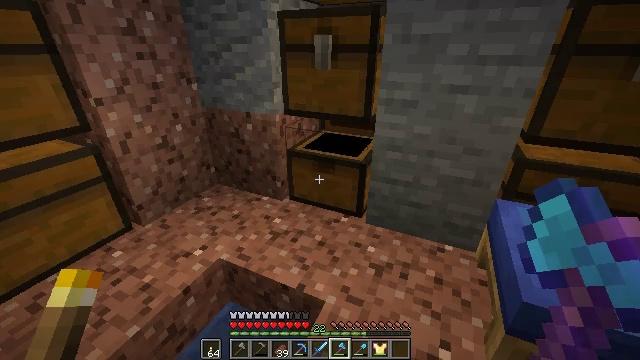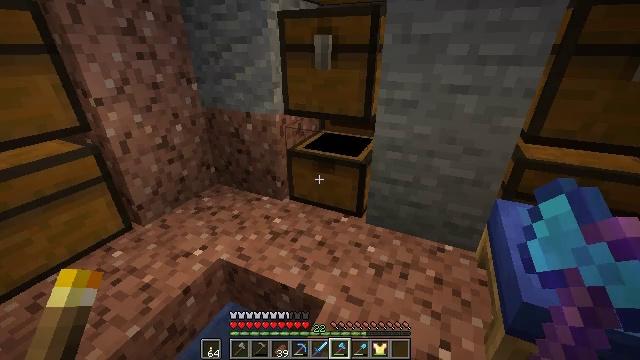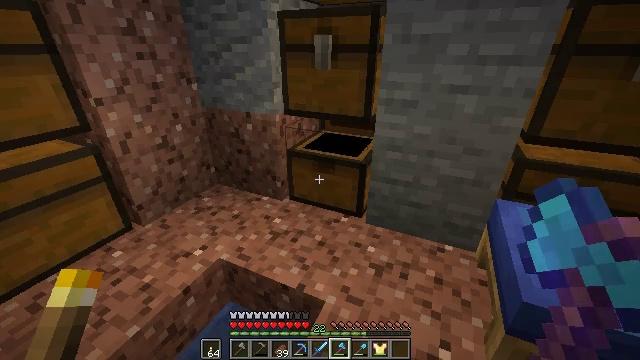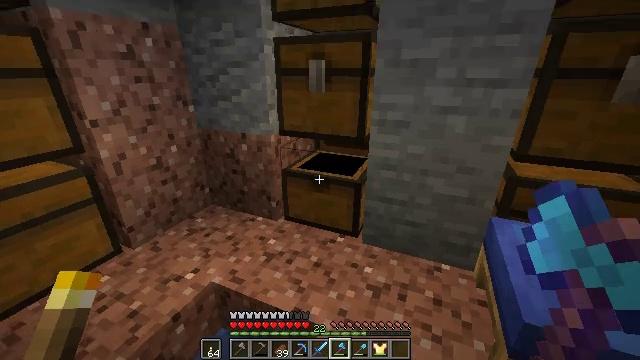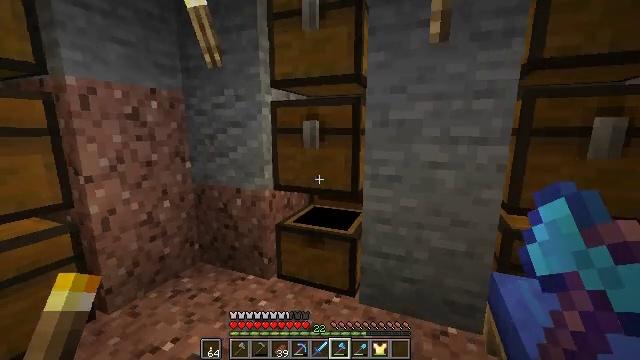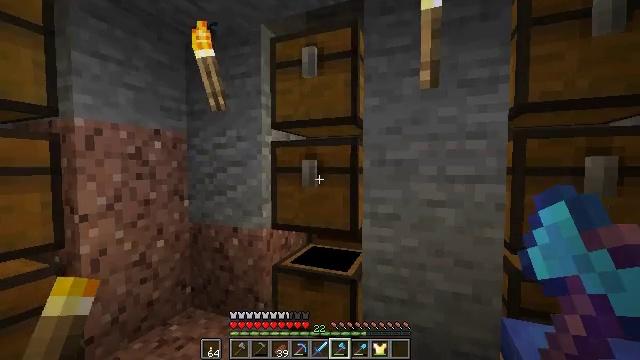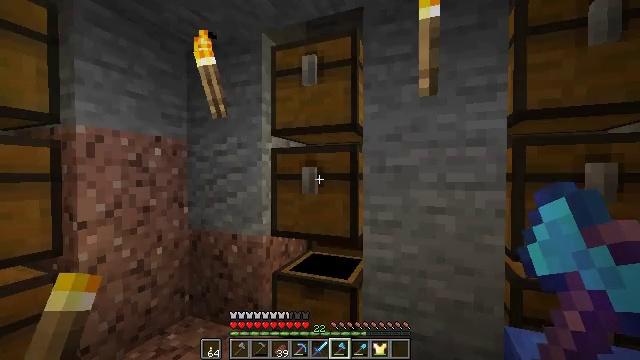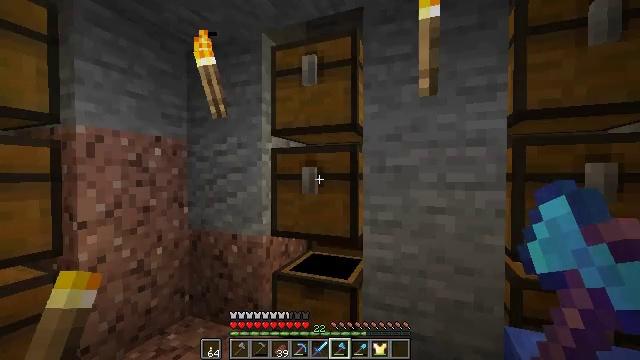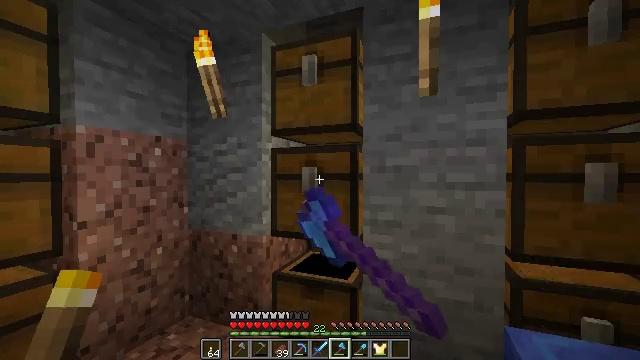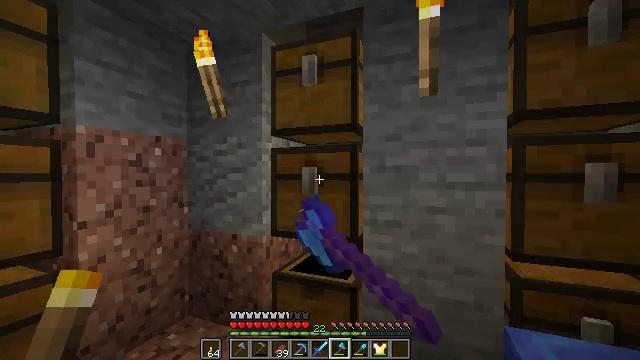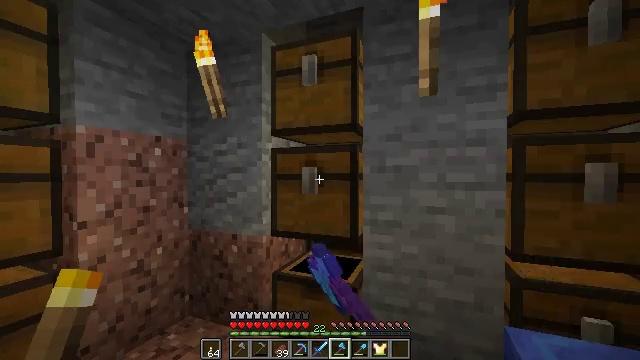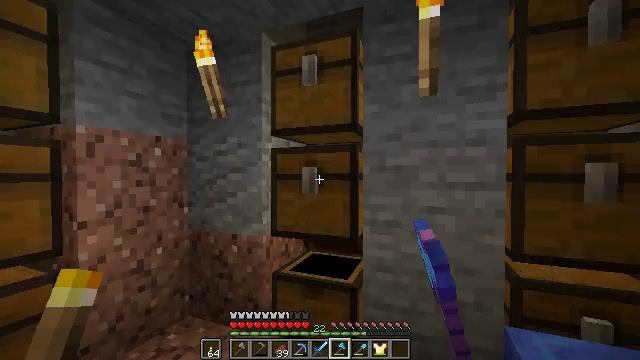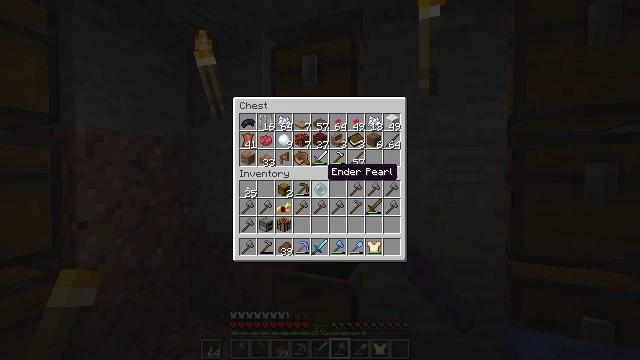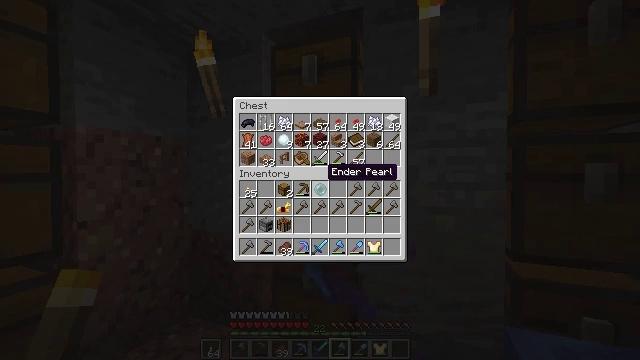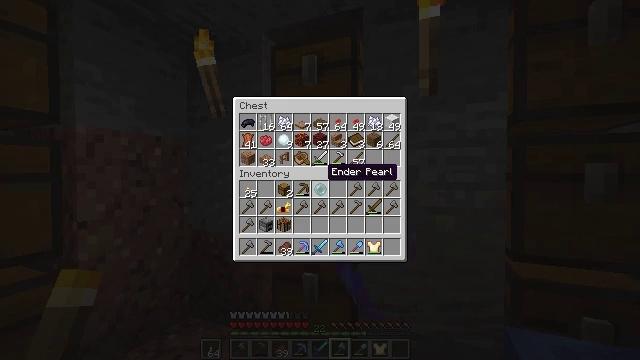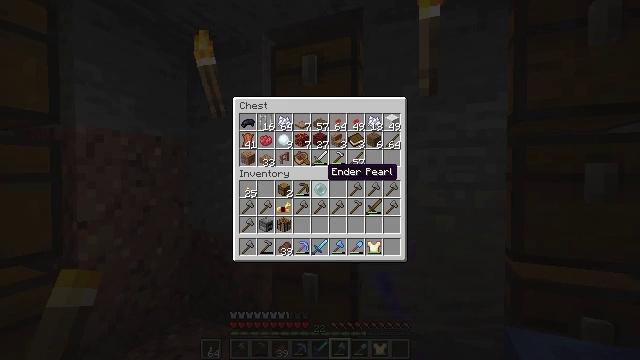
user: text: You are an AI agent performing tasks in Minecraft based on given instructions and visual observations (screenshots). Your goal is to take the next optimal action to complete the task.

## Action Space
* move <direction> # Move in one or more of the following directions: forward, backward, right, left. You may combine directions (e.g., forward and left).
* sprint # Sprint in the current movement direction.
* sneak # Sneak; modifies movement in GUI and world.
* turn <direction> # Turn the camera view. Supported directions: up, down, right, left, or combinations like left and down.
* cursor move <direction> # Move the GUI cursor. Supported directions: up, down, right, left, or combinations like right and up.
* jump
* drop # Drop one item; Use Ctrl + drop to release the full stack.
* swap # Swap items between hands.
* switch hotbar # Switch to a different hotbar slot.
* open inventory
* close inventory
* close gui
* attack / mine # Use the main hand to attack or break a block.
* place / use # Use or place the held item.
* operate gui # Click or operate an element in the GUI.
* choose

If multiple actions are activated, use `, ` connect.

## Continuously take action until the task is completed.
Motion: motion action
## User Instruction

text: Recycle the chipped anvil.
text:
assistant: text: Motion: no_op
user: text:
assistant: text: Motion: no_op
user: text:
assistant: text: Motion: turn right and up
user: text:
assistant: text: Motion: turn right and up
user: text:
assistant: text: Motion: turn up
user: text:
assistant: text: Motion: turn up
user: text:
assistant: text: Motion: use / place
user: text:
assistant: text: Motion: use / place
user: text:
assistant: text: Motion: use / place
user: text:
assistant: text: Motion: use / place
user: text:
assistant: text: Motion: use / place
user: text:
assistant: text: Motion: open gui
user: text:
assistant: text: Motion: no_op
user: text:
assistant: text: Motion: no_op
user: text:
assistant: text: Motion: no_op
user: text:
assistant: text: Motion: no_op
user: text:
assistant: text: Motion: no_op
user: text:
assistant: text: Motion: no_op
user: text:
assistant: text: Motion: no_op
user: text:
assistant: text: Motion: no_op
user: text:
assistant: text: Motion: no_op
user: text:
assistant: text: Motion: no_op
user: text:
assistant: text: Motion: no_op
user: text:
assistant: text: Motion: no_op
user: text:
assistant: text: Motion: no_op
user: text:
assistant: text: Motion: no_op
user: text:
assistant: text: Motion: no_op
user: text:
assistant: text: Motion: no_op
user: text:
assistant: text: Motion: no_op
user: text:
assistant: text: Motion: no_op